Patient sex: F
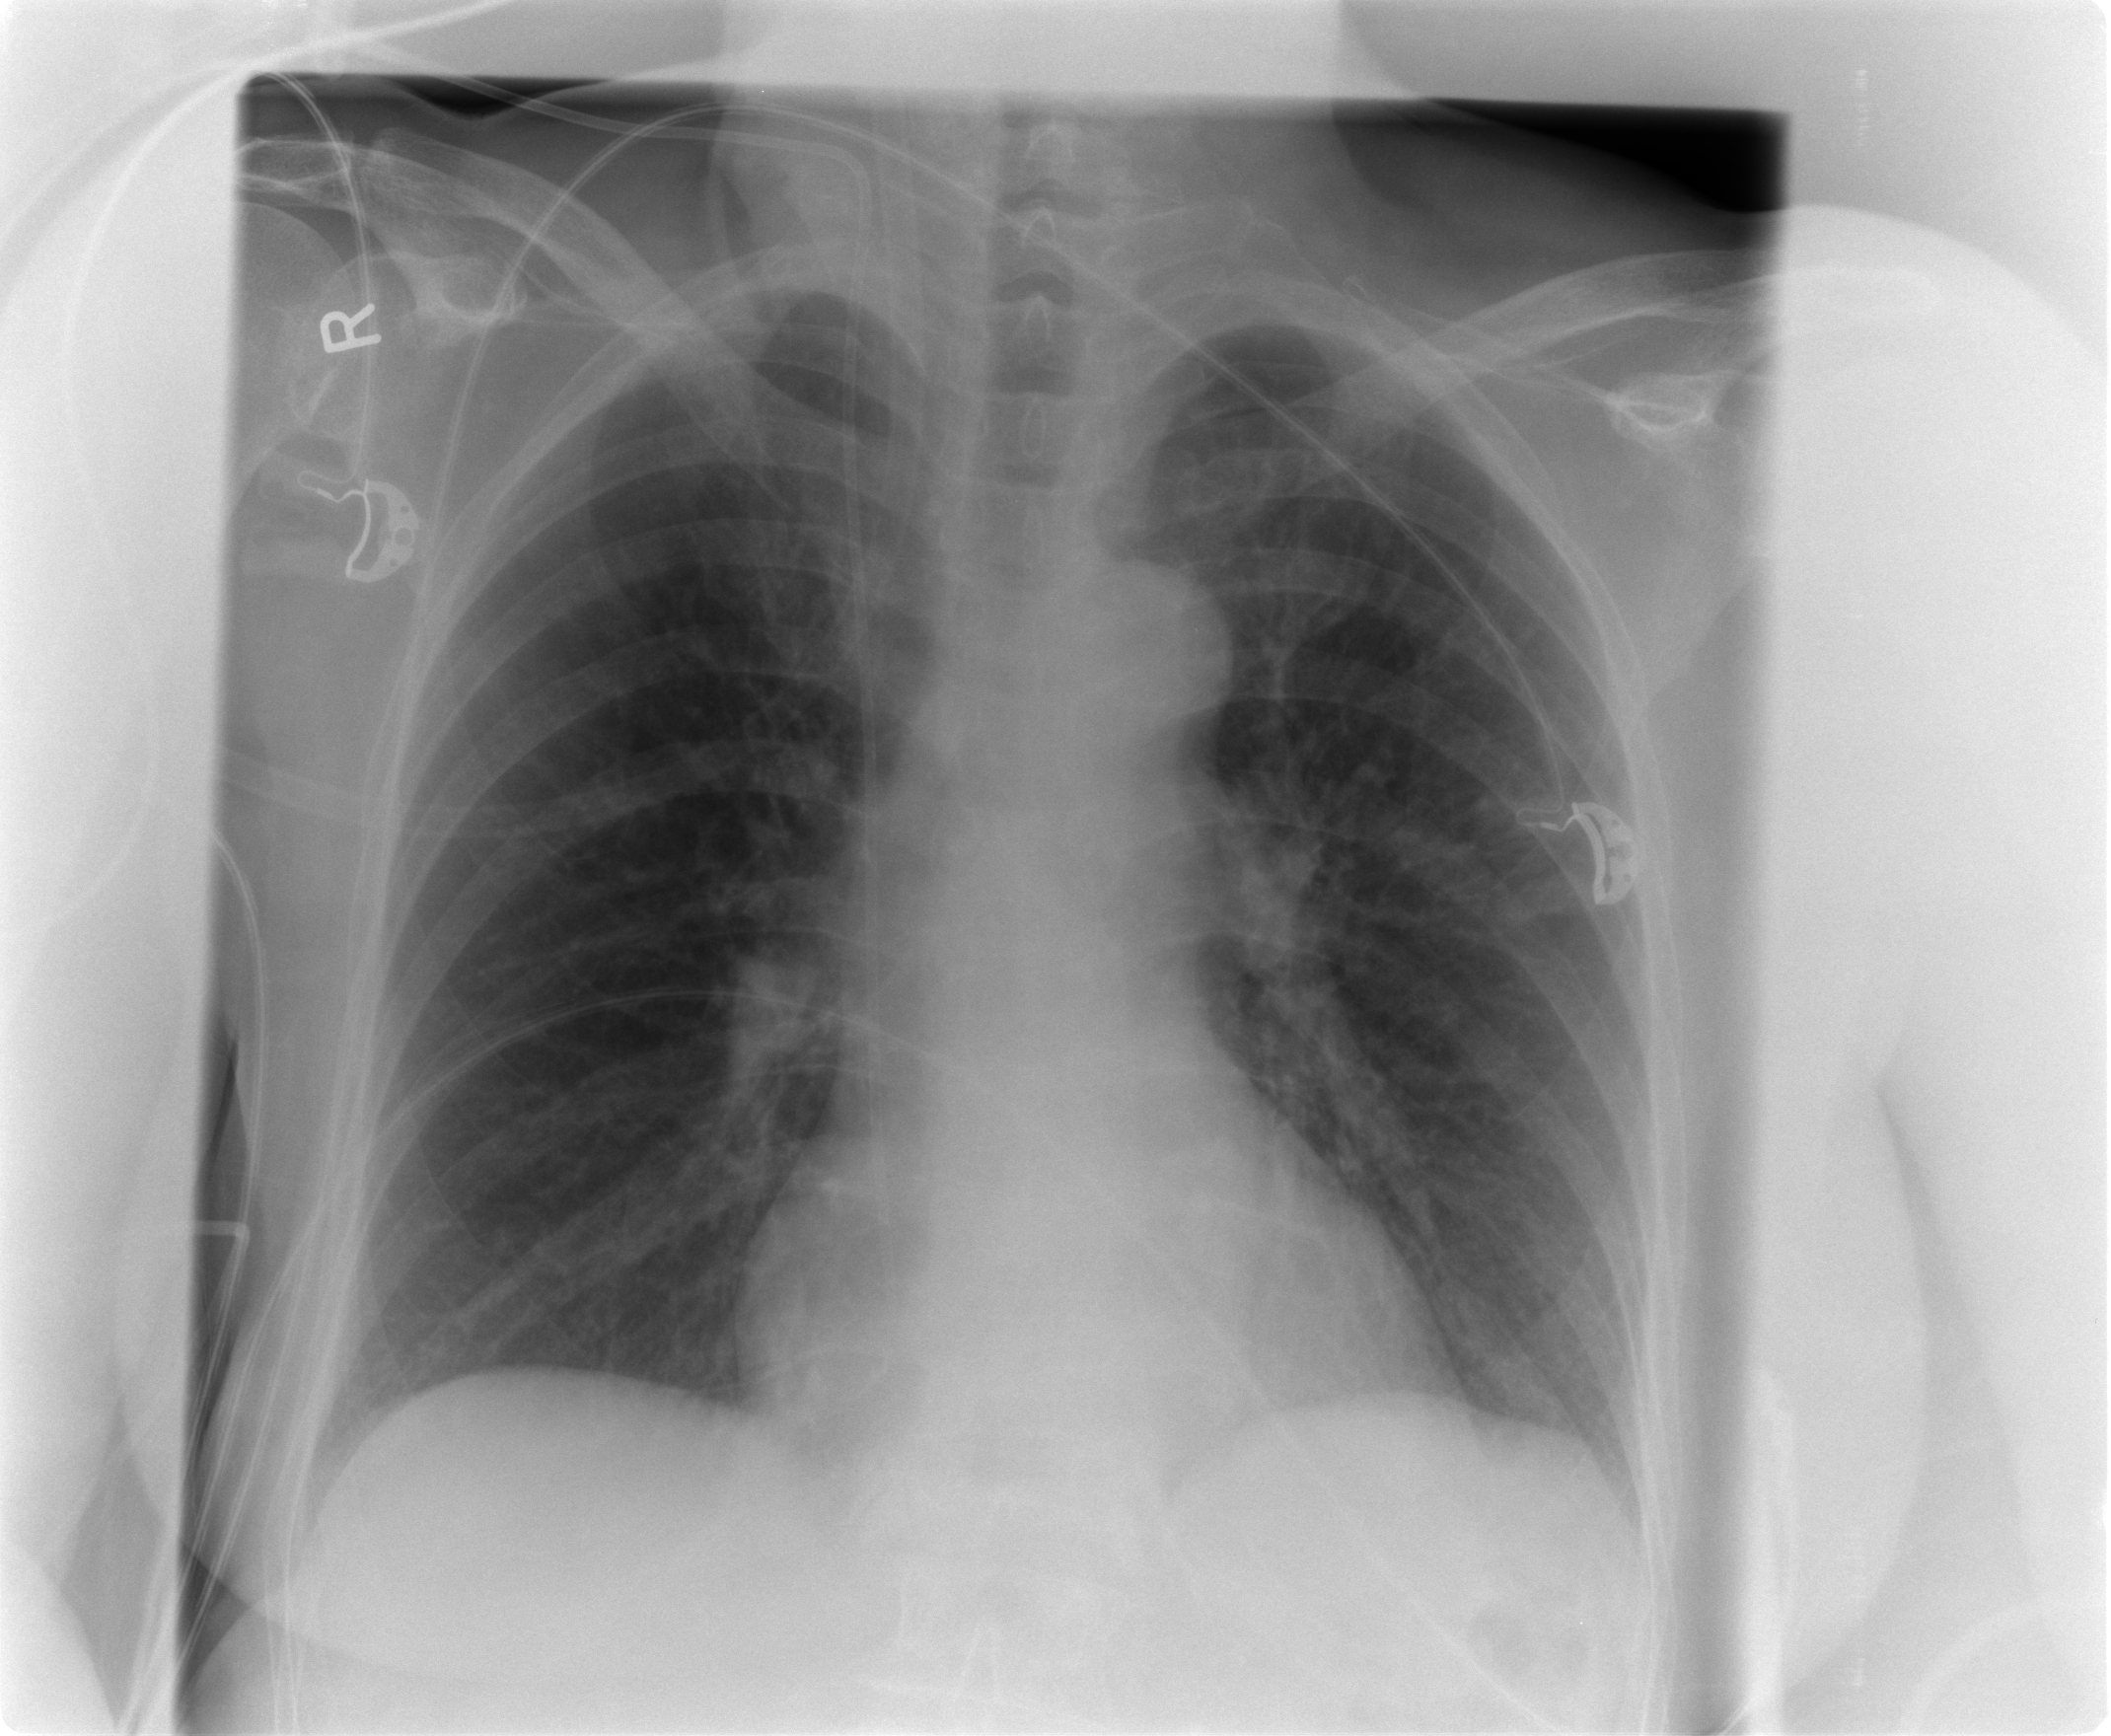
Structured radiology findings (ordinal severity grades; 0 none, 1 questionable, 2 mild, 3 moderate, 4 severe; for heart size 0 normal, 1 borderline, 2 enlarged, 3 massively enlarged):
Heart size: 0
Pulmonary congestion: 2
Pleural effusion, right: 0
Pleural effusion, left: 0
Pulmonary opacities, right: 0
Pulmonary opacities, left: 0
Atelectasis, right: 0
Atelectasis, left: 0